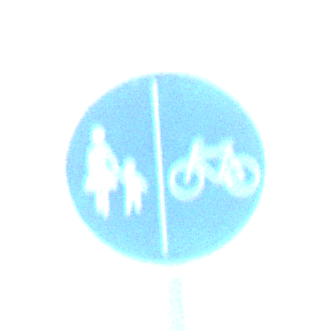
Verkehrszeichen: GetrennterRadUndGehwegRadwegRechts
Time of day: MorningAfternoon
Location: Outdoor (Nature)
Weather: Clear
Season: Autumn
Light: Natural